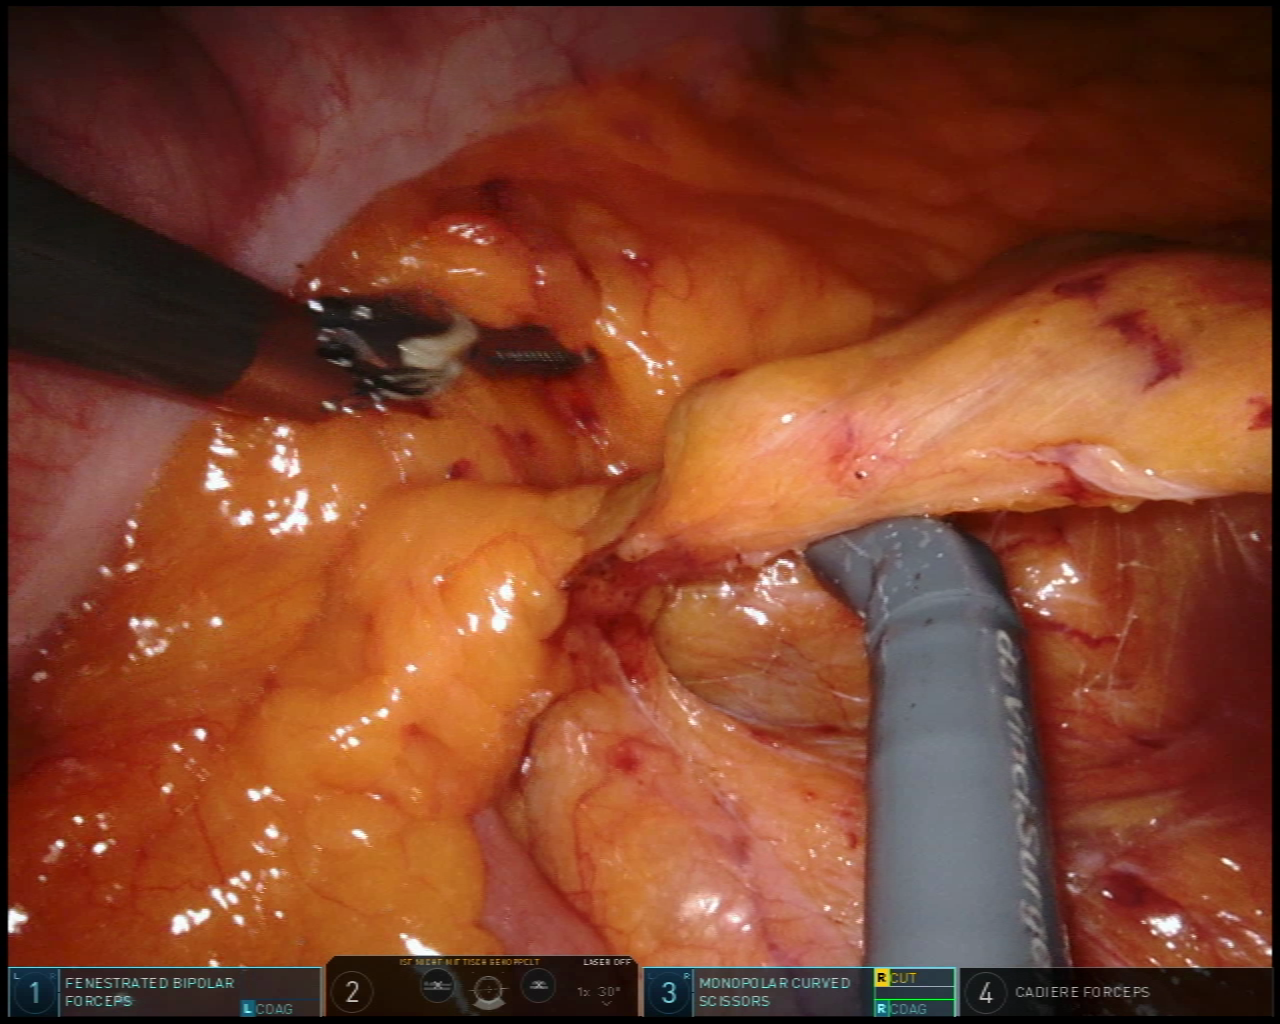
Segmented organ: small_intestine
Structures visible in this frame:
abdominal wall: no
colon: yes
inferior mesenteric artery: no
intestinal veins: no
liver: no
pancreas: no
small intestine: yes
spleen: no
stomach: no
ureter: no
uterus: no
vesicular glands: no